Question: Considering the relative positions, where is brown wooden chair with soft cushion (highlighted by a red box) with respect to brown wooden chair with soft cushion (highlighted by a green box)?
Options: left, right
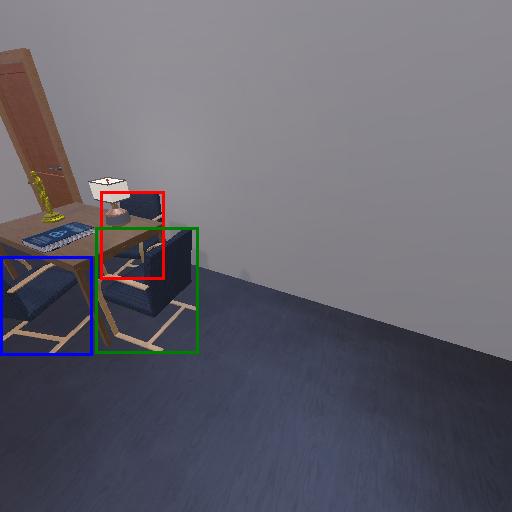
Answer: left